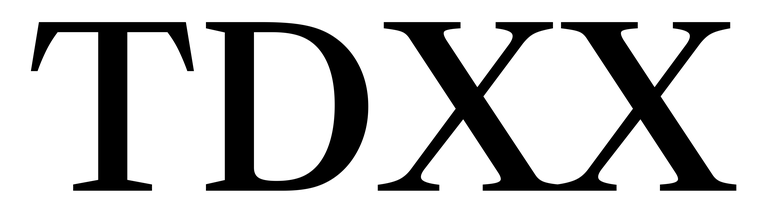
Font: LibreCaslonText_Medium